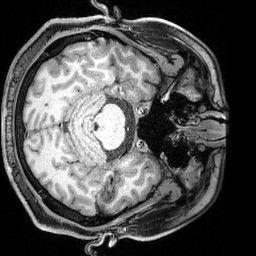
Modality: T1w
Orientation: axial
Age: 25
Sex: male
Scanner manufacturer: siemens
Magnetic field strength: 3 T
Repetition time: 2.3 s
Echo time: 0.00324 s